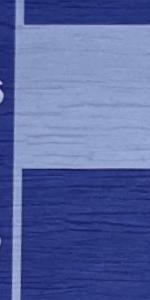
Label: Empty